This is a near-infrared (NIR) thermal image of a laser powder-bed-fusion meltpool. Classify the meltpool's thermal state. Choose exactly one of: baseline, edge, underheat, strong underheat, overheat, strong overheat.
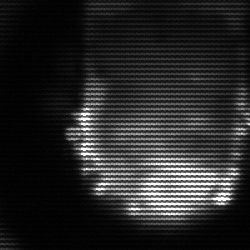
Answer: baseline